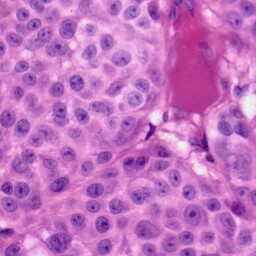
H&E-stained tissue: Skin